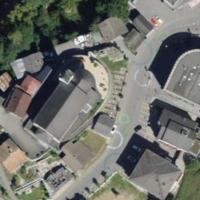
EUNIS habitat code: 54
Species observed at this site:
Melitaea athalia
Chorthippus biguttulus
Erebia euryale
Chorthippus brunneus